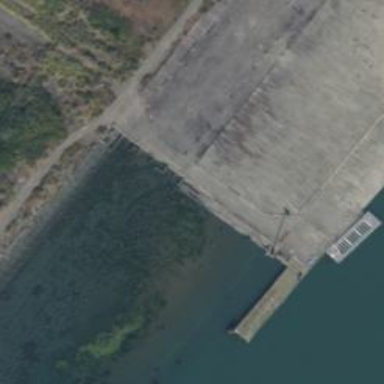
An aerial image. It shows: Pier in ruined state.